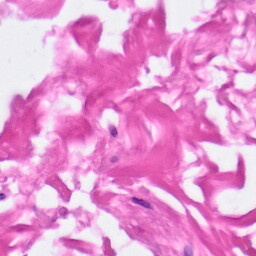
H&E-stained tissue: Pancreatic